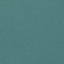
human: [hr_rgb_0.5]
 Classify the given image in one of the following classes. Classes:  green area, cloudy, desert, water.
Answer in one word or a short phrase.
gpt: water